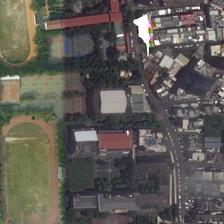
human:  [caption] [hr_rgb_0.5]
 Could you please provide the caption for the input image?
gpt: two playgrounds are semisurrounded by some green plants and many buildings .

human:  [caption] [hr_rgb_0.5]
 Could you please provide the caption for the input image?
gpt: two playgrounds are near to a large piece of buildings .

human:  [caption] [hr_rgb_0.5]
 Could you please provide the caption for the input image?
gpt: the most of city is in the shadow while two football fields are full of sunshine .

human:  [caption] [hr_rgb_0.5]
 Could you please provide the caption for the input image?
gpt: two playgrounds with several basketball fields are next to many buildings .

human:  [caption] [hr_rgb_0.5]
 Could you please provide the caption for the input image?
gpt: two playgrounds are semisurrounded by some green plants and many buildings .